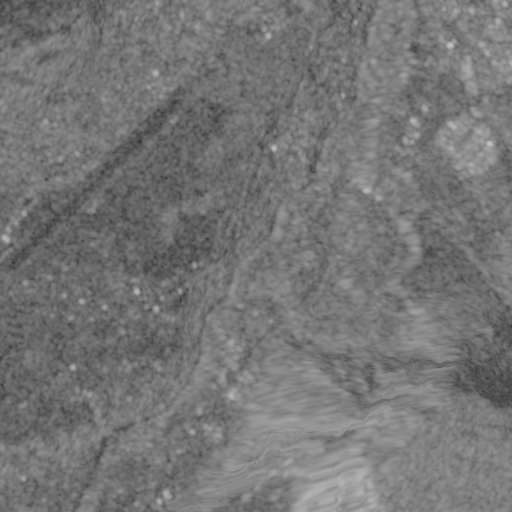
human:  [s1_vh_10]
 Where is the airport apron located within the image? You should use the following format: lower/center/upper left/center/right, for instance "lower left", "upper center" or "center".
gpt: The airport apron is located in the center left of the image.
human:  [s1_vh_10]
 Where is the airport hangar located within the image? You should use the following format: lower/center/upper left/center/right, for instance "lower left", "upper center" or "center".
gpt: The airport hangar is located in the center left of the image.
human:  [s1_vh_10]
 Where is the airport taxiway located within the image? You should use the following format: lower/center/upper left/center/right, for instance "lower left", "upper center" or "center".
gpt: The airport taxiway is located in the center left of the image.
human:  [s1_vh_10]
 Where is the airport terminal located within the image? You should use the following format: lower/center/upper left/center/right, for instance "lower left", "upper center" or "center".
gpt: The airport terminal is located in the center left of the image.
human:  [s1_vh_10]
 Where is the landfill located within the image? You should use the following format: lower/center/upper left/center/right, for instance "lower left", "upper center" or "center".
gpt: There is no landfill in the image.

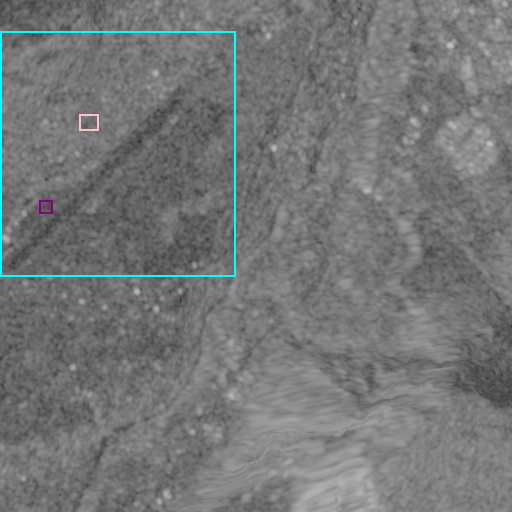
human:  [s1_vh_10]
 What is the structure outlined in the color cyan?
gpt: The structure outlined in cyan is an airport.
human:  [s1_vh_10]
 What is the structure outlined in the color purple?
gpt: The structure outlined in purple is an airport apron.
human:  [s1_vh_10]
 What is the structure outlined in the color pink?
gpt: The structure outlined in pink is a park.
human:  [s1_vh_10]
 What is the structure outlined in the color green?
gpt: There is no green outline.